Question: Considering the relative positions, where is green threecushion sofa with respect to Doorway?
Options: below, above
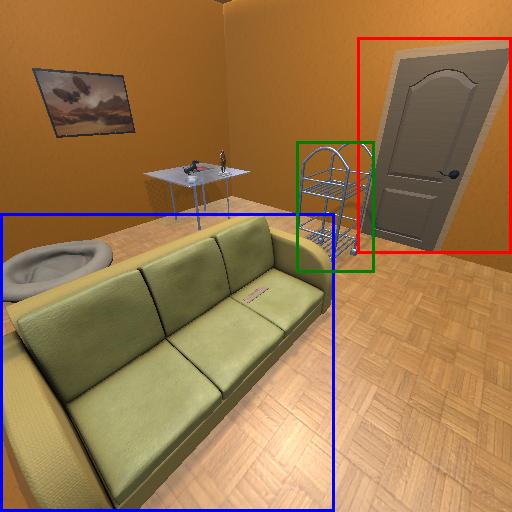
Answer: below